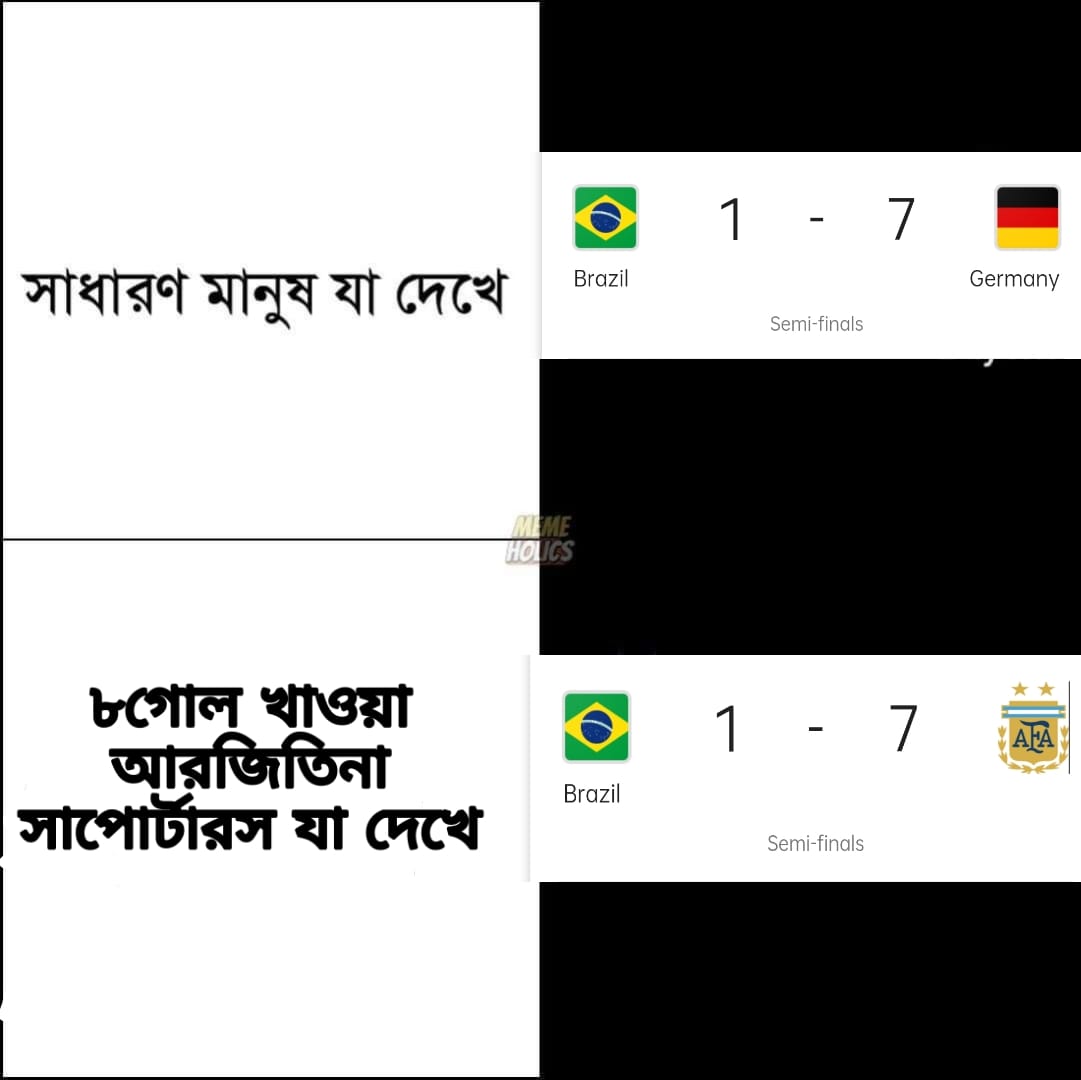
Caption: সাধারণ মানুষ যা দেখে  Brazil  1  -  7   Germany   Semi-finals      ৮ গোল খাওয়া আরজিতিনা সাপোর্টারস যা দেখে     Brazil    1   -   7     Semi-finals
Label: hate